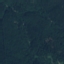
Land use / land cover: Forest